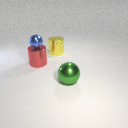
large red metal cylinder to the left of large yellow metal cylinder